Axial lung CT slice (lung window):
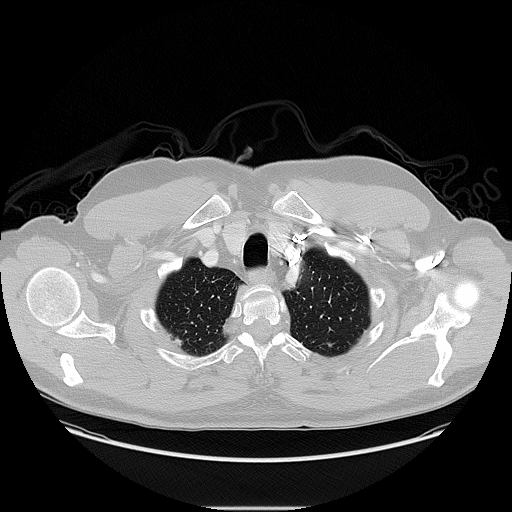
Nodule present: no